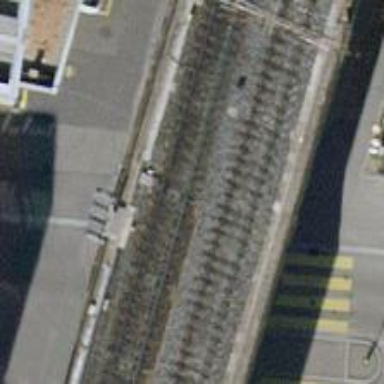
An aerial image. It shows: Viaduct railway bridge with electrified contact lines. The railway has single track.